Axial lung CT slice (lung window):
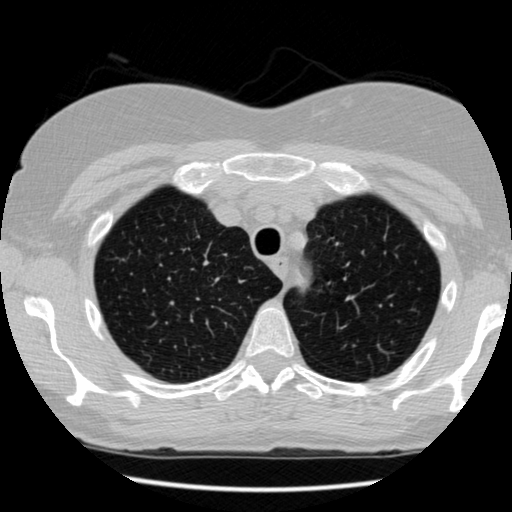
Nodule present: no